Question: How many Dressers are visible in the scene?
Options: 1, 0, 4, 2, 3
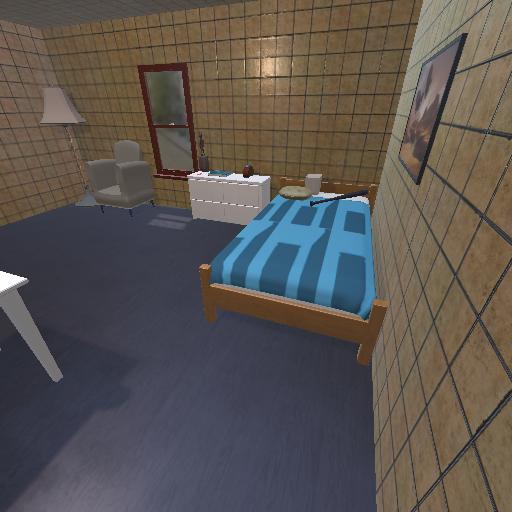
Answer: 1